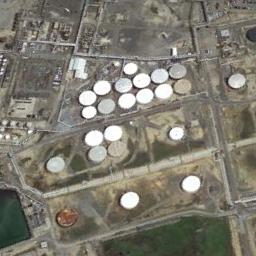
Label: storage tanks